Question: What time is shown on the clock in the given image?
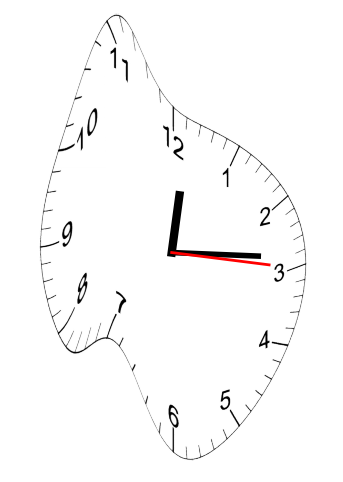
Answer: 12:14:15